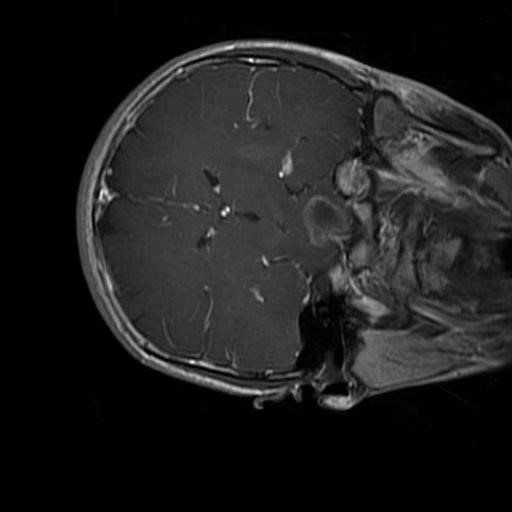
Label: brain_glioma